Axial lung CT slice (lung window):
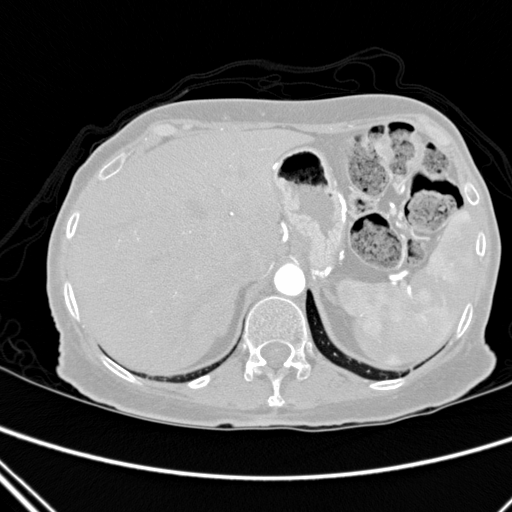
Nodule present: no